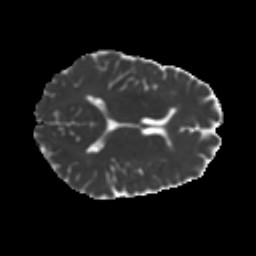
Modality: MD
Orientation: axial
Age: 49
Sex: male
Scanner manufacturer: ge
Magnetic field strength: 3 T
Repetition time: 7.8 s
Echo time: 0.0611 s